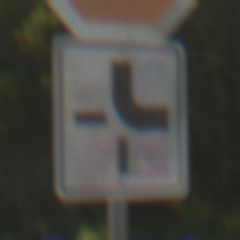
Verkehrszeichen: VerlaufVorfahrtsstrasse4
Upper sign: Stop
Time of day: Midday
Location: Outdoor (Nature)
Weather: Clear
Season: Summer
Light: Natural